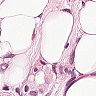
Metastatic tissue present: yes